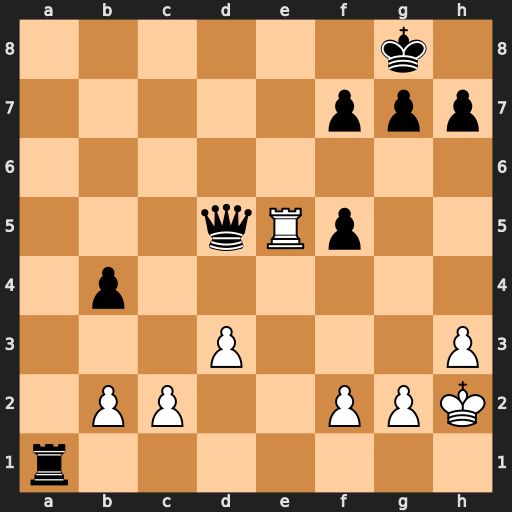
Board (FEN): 6k1/5ppp/8/3qRp2/1p6/3P3P/1PP2PPK/r7
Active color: w
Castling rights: -
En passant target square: -
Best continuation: Re8#